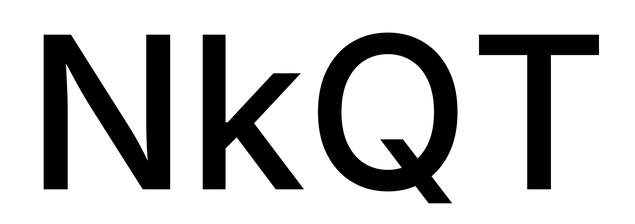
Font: Inter_Medium